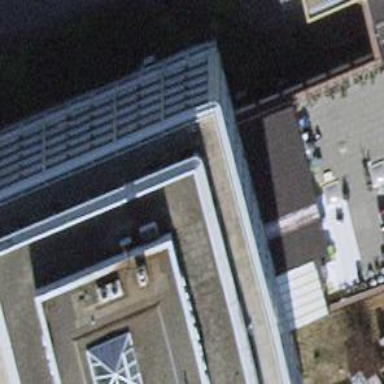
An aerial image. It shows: Office building with flat roof.